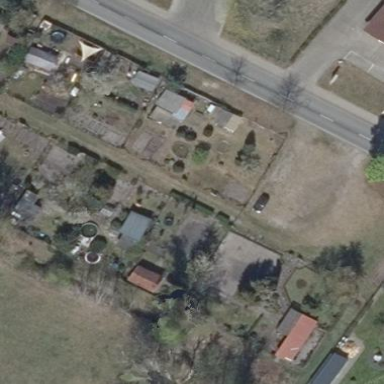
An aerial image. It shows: Allotments area.